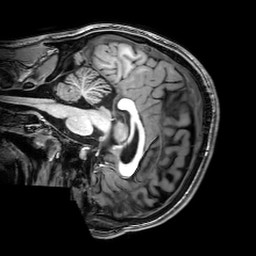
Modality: T1w
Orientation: sagittal
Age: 20
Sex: male
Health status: healthy
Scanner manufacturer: philips
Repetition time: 0.008344 s
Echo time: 0.00386 s